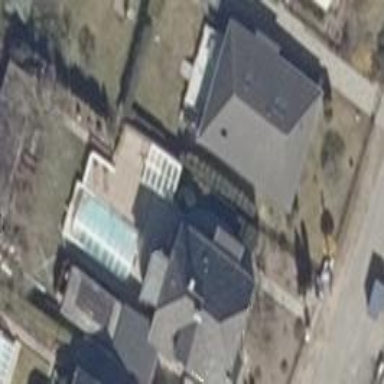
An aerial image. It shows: House with half-hipped roof shape.